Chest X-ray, PA view. Patient: 42 years old, sex F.
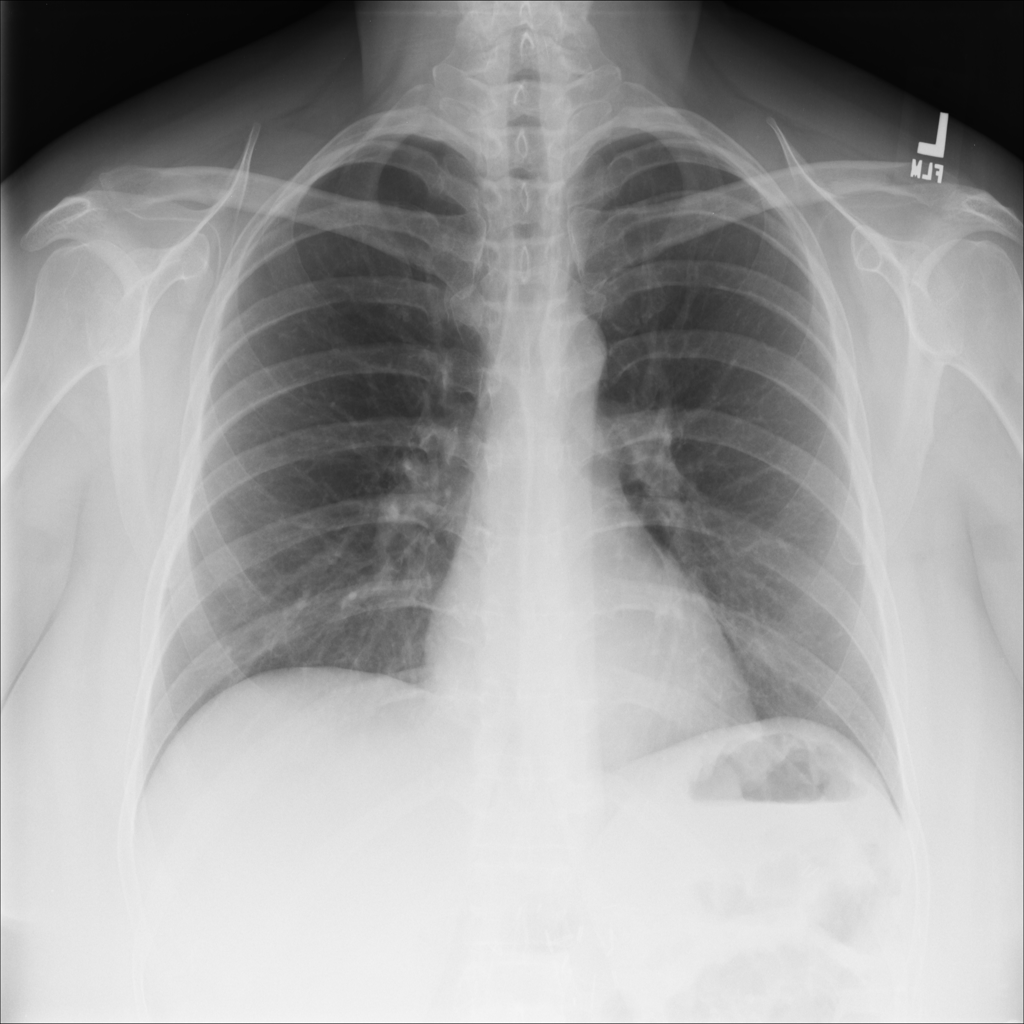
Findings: No Finding